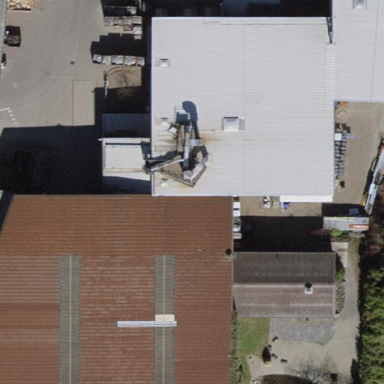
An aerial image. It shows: Industrial building.